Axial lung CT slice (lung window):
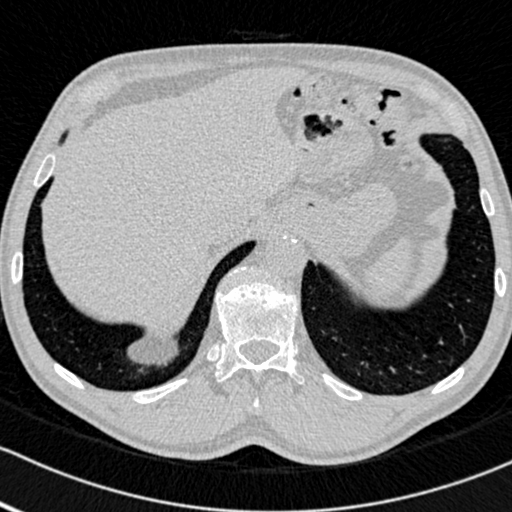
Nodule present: no